Aerial crown-view tile of a tropical tree (Barro Colorado Island, Panama), acquired 20250414:
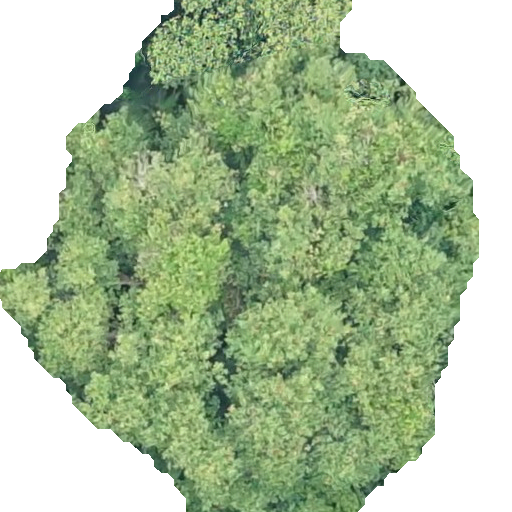
Species: Hieronyma alchorneoides
GBIF accepted scientific name: Hieronyma alchorneoides
Crown area: 275.23 m²